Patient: sex M, age 69
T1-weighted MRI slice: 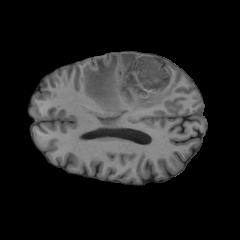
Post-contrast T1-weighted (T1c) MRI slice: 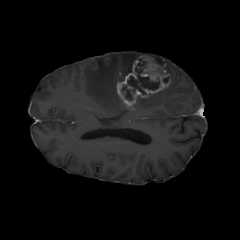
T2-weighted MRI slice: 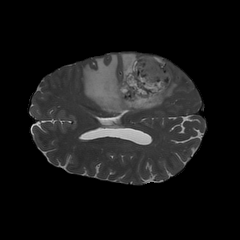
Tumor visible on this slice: yes
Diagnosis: Glioblastoma, IDH-wildtype
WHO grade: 4